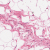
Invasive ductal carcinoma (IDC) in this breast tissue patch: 0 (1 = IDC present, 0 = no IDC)